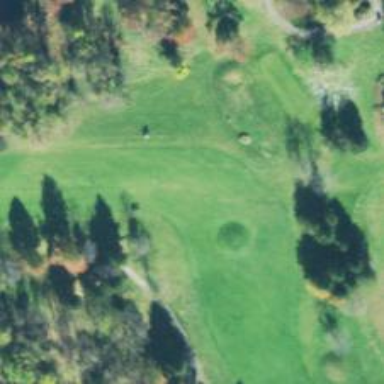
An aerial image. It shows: View of golf hole.